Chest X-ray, AP view. Patient: 48 years old, sex F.
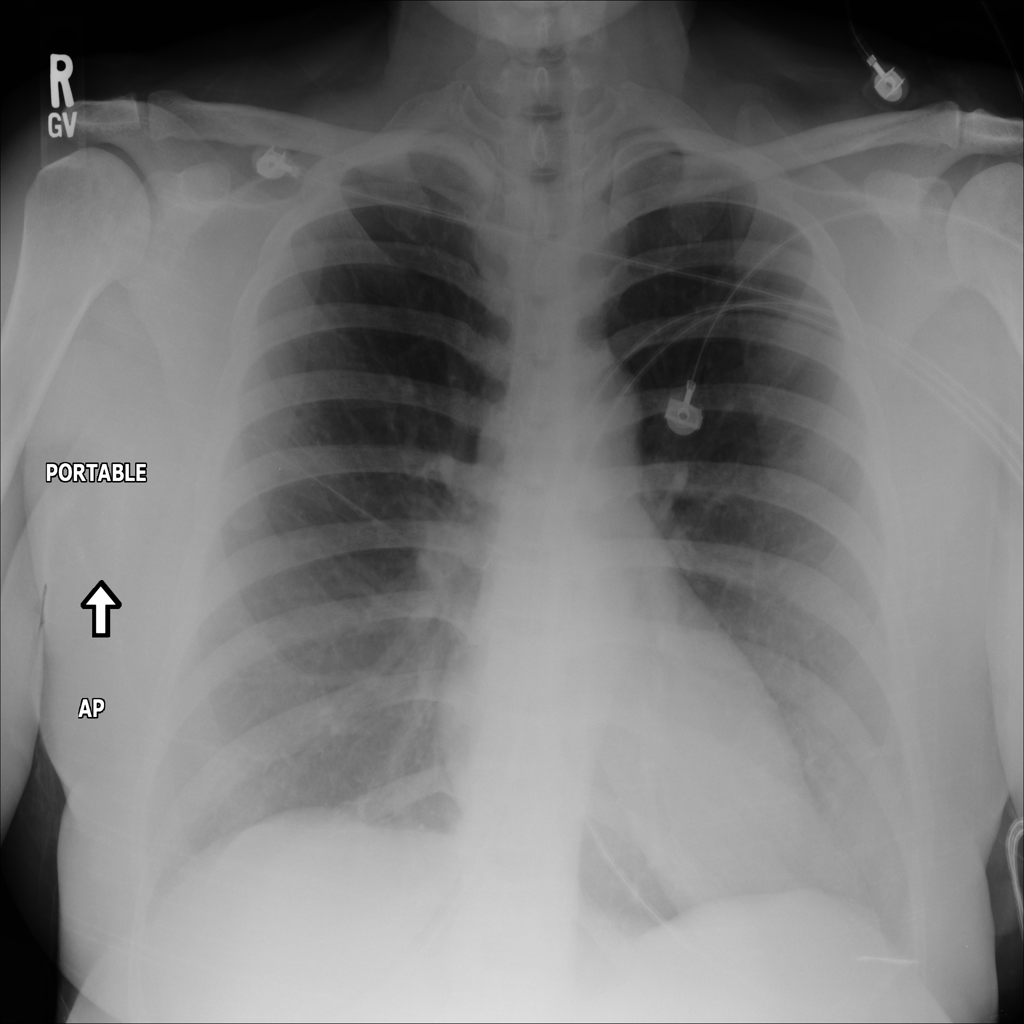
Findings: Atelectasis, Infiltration